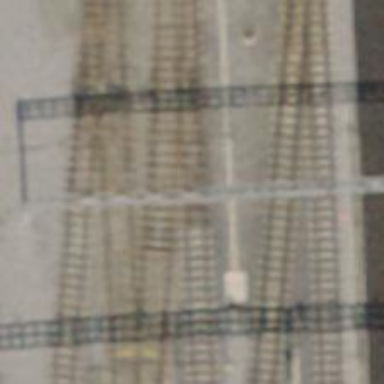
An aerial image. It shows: Narrow-gauge railway track with one electrified contact line.